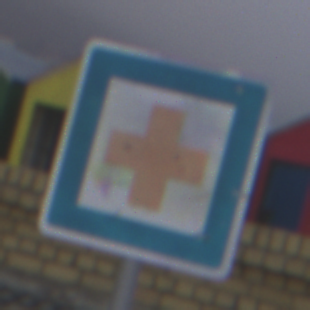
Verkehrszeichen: ErsteHilfe
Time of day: SunriseSunset
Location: Outdoor (Beach)
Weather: Overcast
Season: NotSpecified
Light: Natural